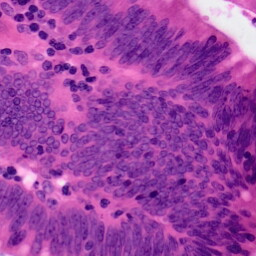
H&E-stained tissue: Colon